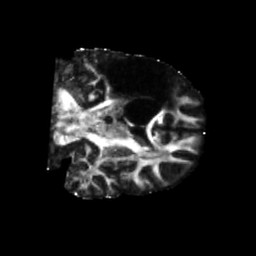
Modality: FA
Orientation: coronal
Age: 50
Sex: male
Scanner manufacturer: siemens
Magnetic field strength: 3 T
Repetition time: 5.47 s
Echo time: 0.0854 s